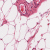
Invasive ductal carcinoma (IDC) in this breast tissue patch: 0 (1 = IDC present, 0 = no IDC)